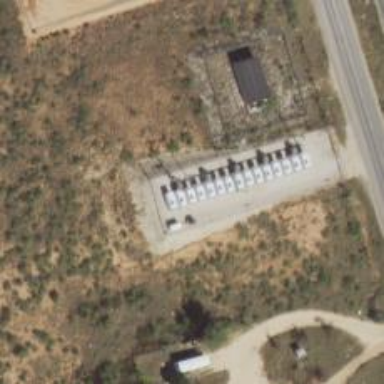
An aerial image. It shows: Generator for power supply.